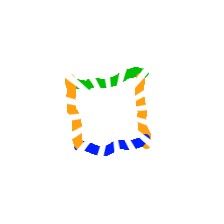
Shape: square